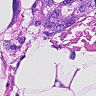
Metastatic tissue present: yes